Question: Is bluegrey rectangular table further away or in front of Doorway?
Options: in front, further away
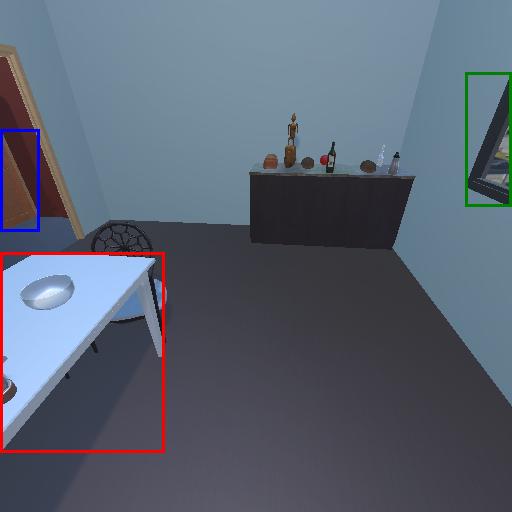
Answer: in front